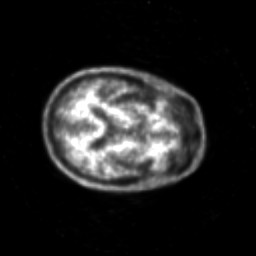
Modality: PET
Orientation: axial
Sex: male
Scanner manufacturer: siemens